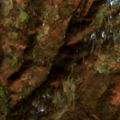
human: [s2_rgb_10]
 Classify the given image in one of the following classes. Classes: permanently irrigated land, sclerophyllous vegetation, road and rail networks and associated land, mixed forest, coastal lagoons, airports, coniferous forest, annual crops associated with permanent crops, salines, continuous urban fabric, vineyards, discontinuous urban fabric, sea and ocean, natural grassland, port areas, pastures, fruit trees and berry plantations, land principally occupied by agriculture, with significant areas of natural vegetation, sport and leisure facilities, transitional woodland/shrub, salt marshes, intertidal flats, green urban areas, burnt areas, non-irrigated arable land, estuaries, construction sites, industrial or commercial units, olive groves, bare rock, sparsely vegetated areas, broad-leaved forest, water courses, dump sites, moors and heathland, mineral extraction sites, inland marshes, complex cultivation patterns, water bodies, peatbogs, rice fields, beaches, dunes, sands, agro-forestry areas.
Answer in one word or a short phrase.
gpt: complex cultivation patterns, land principally occupied by agriculture, with significant areas of natural vegetation, broad-leaved forest